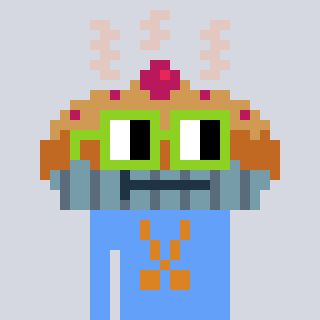
a pixel art character with square light green glasses, a pie-shaped head and a blue-colored body on a cool background